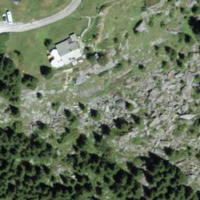
EUNIS habitat code: 45
Species observed at this site:
Emberiza cia
Nucifraga caryocatactes